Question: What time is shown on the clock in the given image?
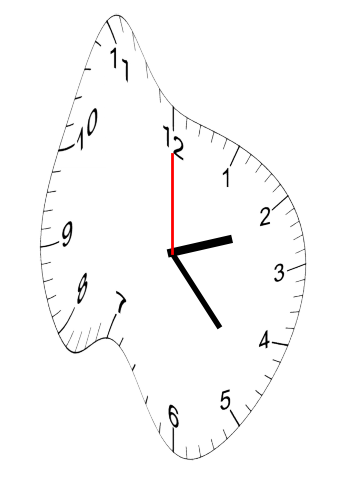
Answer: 02:23:00